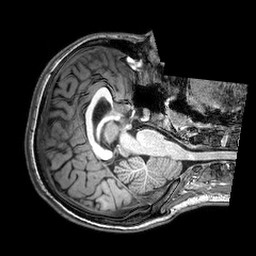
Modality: T1w
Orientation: axial
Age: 23
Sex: female
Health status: healthy
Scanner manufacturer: philips
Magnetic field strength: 3 T